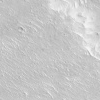
Atmospheric dust classification: not_dusty